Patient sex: M
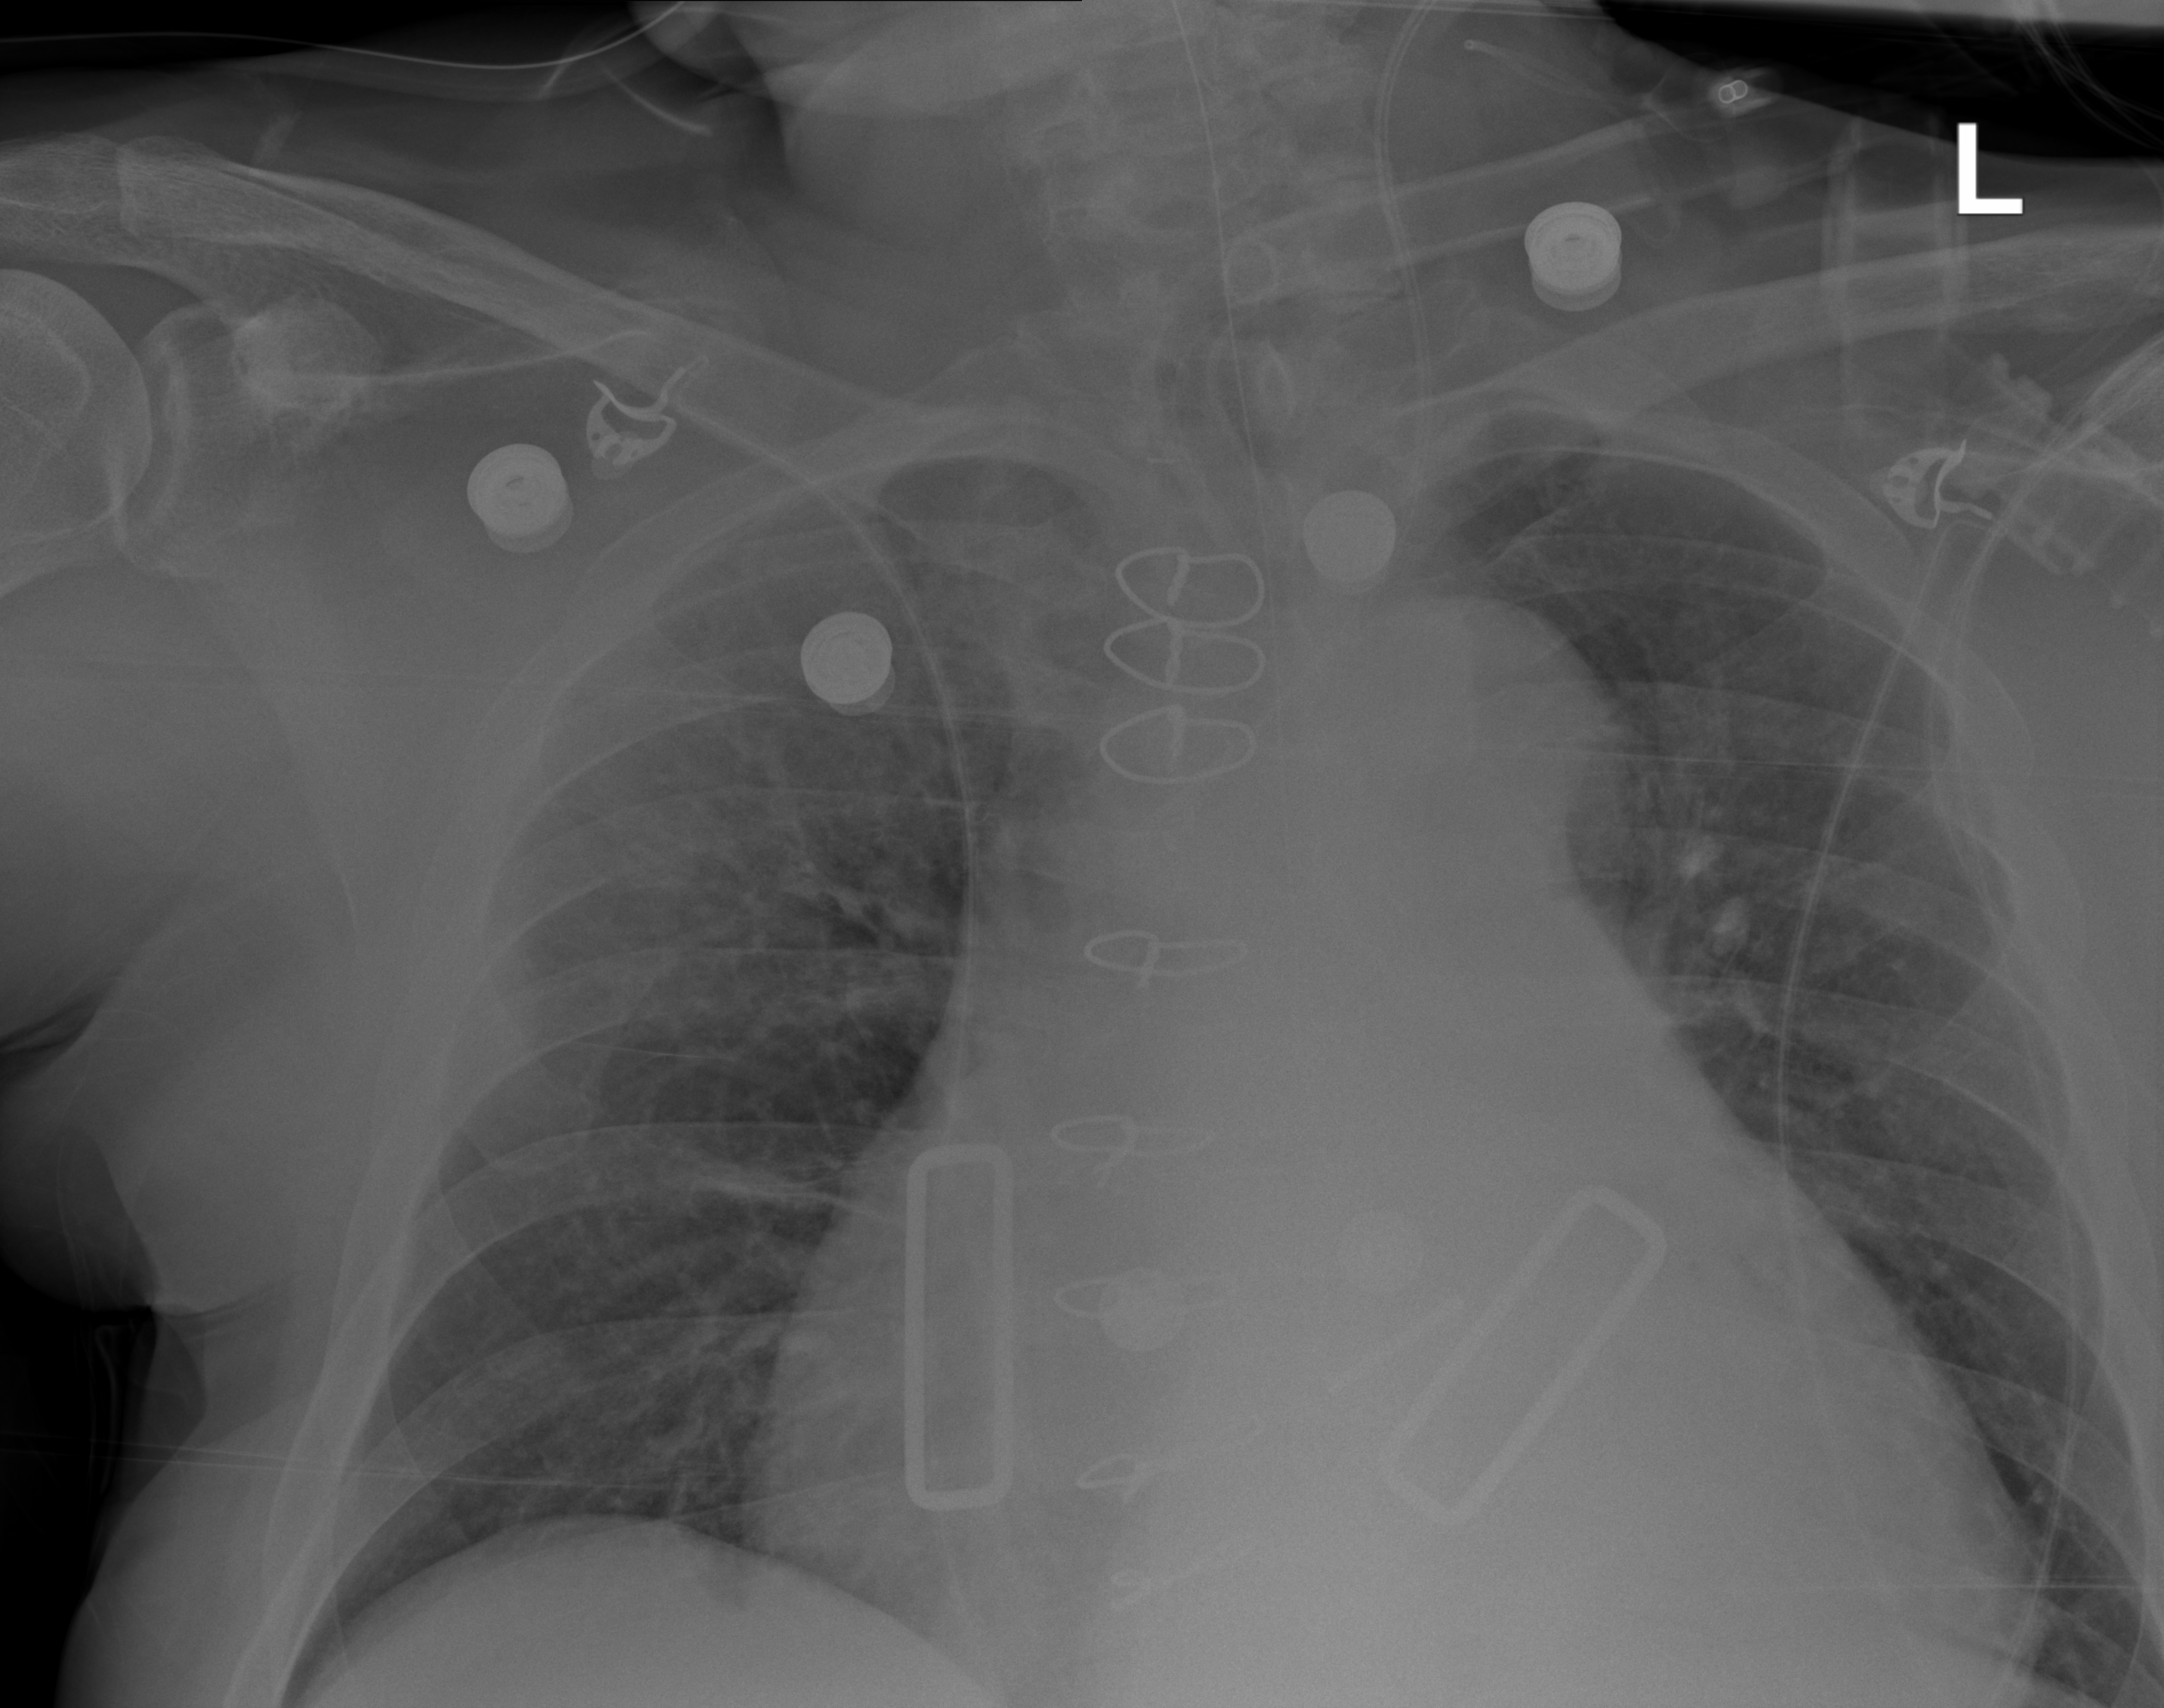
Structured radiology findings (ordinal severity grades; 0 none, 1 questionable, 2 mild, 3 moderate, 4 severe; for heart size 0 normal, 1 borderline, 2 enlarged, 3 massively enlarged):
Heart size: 3
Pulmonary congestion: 2
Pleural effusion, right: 0
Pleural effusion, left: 0
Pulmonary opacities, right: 0
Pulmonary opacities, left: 0
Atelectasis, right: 2
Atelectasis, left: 0